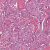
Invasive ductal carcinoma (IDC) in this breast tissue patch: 1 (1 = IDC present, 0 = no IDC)